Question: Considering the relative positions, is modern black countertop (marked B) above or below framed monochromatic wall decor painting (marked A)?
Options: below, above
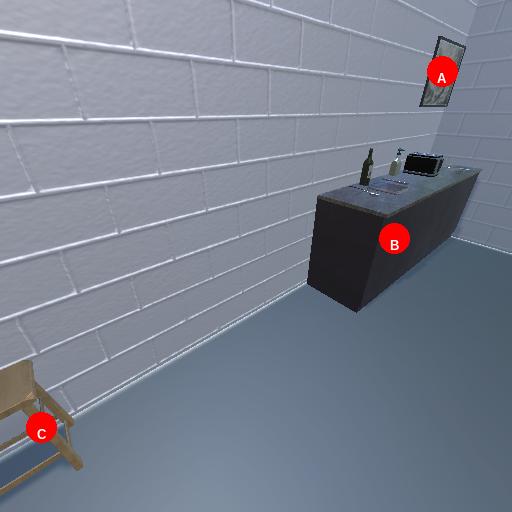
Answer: below